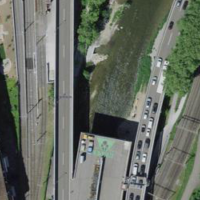
EUNIS habitat code: 57
Species observed at this site:
Artemisia vulgaris
Lamium maculatum